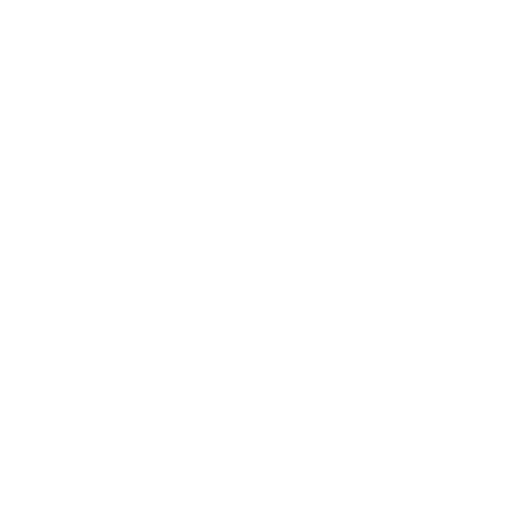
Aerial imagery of island in Massachusetts named Bass Ledge containing only open water